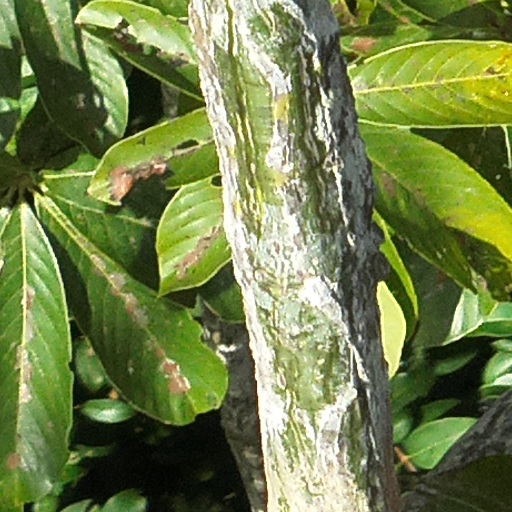
Species: Pseudobombax septenatum
GBIF accepted scientific name: Pseudobombax septenatum
Crown area (m\u00b2): 308.845